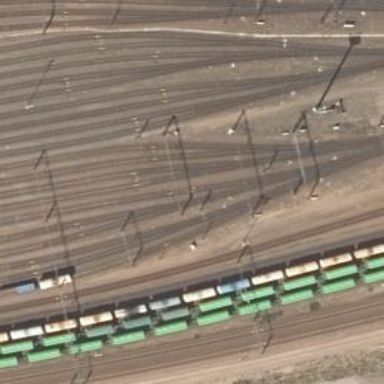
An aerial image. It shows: Railway signal.